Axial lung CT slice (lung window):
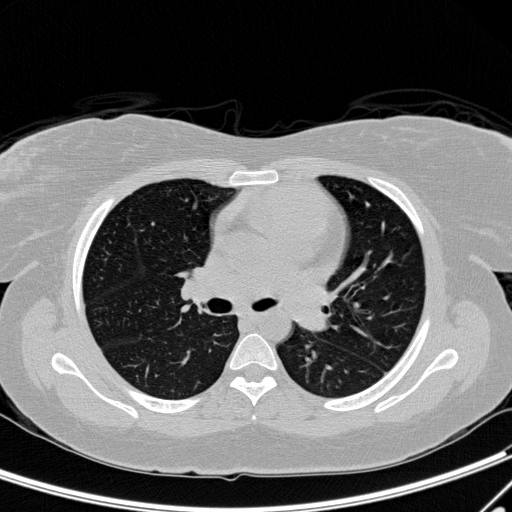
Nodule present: no